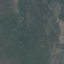
Land use / land cover class: HerbaceousVegetation